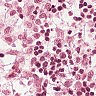
Metastatic tissue present: no